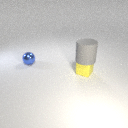
large gray rubber cylinder above small yellow rubber cube